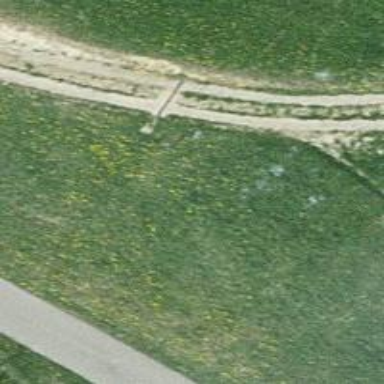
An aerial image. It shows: Track road with grade4 tracktype.